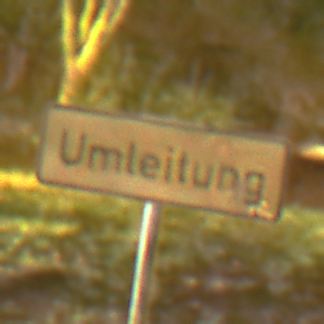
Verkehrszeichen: Umleitungsankuendigung
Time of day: Night
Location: Outdoor (Suburban)
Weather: Clear
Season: NotSpecified
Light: Artificial